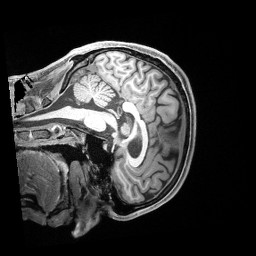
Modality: T1w
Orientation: sagittal
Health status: healthy
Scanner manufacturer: siemens
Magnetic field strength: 3 T
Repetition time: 2.4 s
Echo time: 0.00222 s